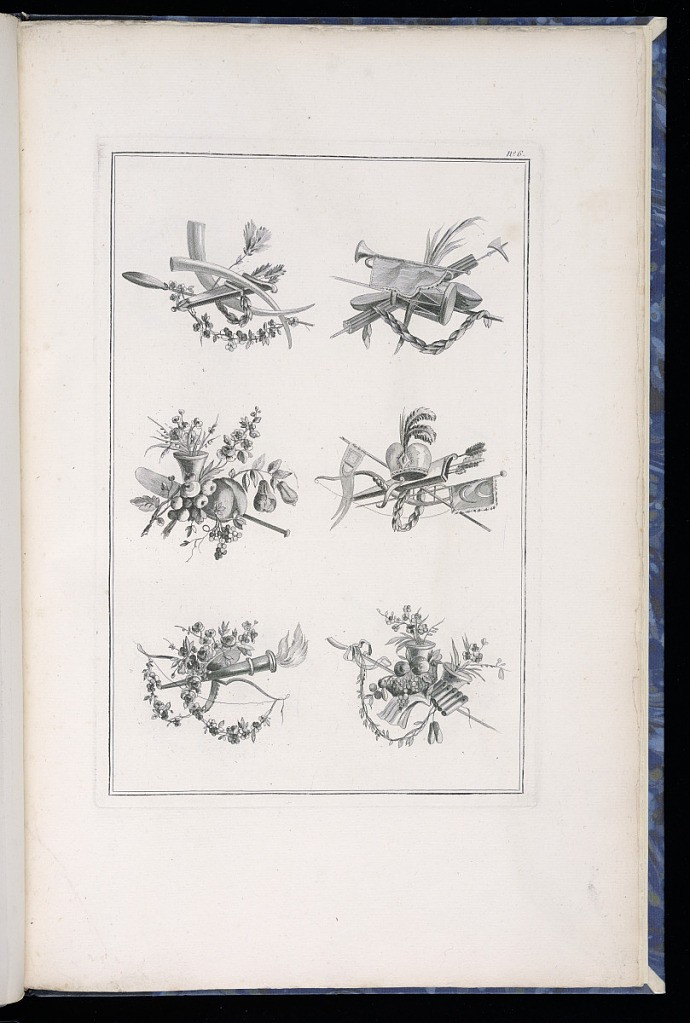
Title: Trophy Designs
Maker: Pierre Ranson, French, 1736–1786
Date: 1779–90
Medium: Etching on paper
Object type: Print
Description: Six designs for trophies incorporating flowers, festoons of flowers and leaves, horns, quivers of arrows, trumpet, drums, arms, flags, banners, feathered turban, potted flowers, fruit, flaming torch, and a bow. The plate is numbered.